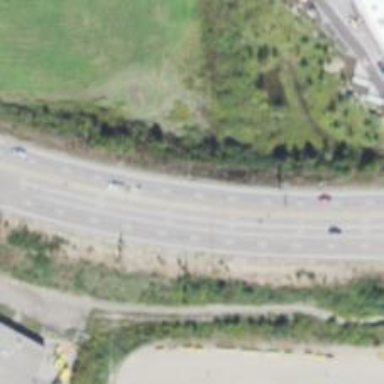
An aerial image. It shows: Trunk highway with expressway features.